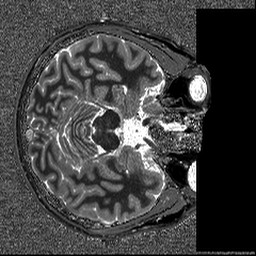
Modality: T1map
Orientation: axial
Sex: male